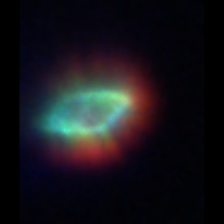
Taxon: Gyrodinium
Group: Dinoflagellates